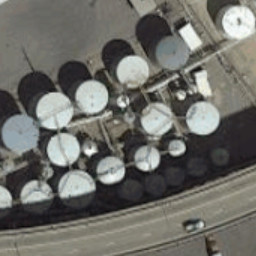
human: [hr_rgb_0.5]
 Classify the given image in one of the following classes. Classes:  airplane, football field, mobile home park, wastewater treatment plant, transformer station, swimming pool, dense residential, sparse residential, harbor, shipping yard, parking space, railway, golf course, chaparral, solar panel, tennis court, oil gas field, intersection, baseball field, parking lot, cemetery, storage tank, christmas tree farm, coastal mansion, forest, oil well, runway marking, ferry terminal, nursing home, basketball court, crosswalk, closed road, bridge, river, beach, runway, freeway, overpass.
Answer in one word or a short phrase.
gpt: storage tank